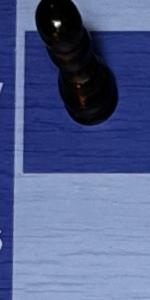
Label: Empty